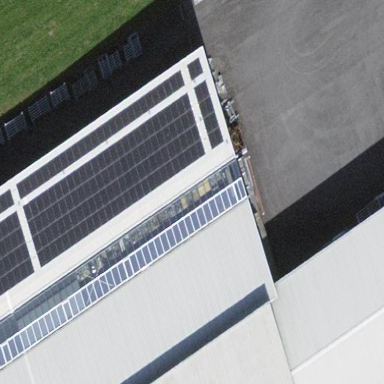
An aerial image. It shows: Solar power generator using photovoltaic panels.